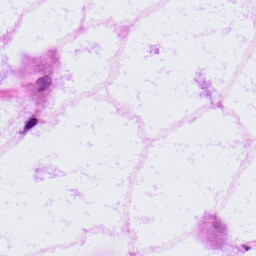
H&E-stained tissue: LymphNode